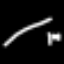
Label: line